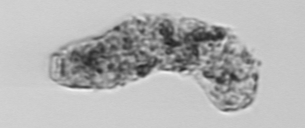
Label: fecal_pellet